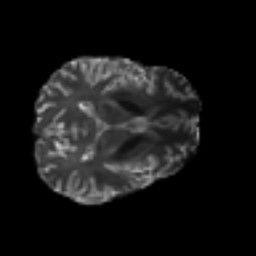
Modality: T2w
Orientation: axial
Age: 33
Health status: ill
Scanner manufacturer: philips
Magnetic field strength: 3 T
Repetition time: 9 s
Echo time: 0.127 s